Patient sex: M
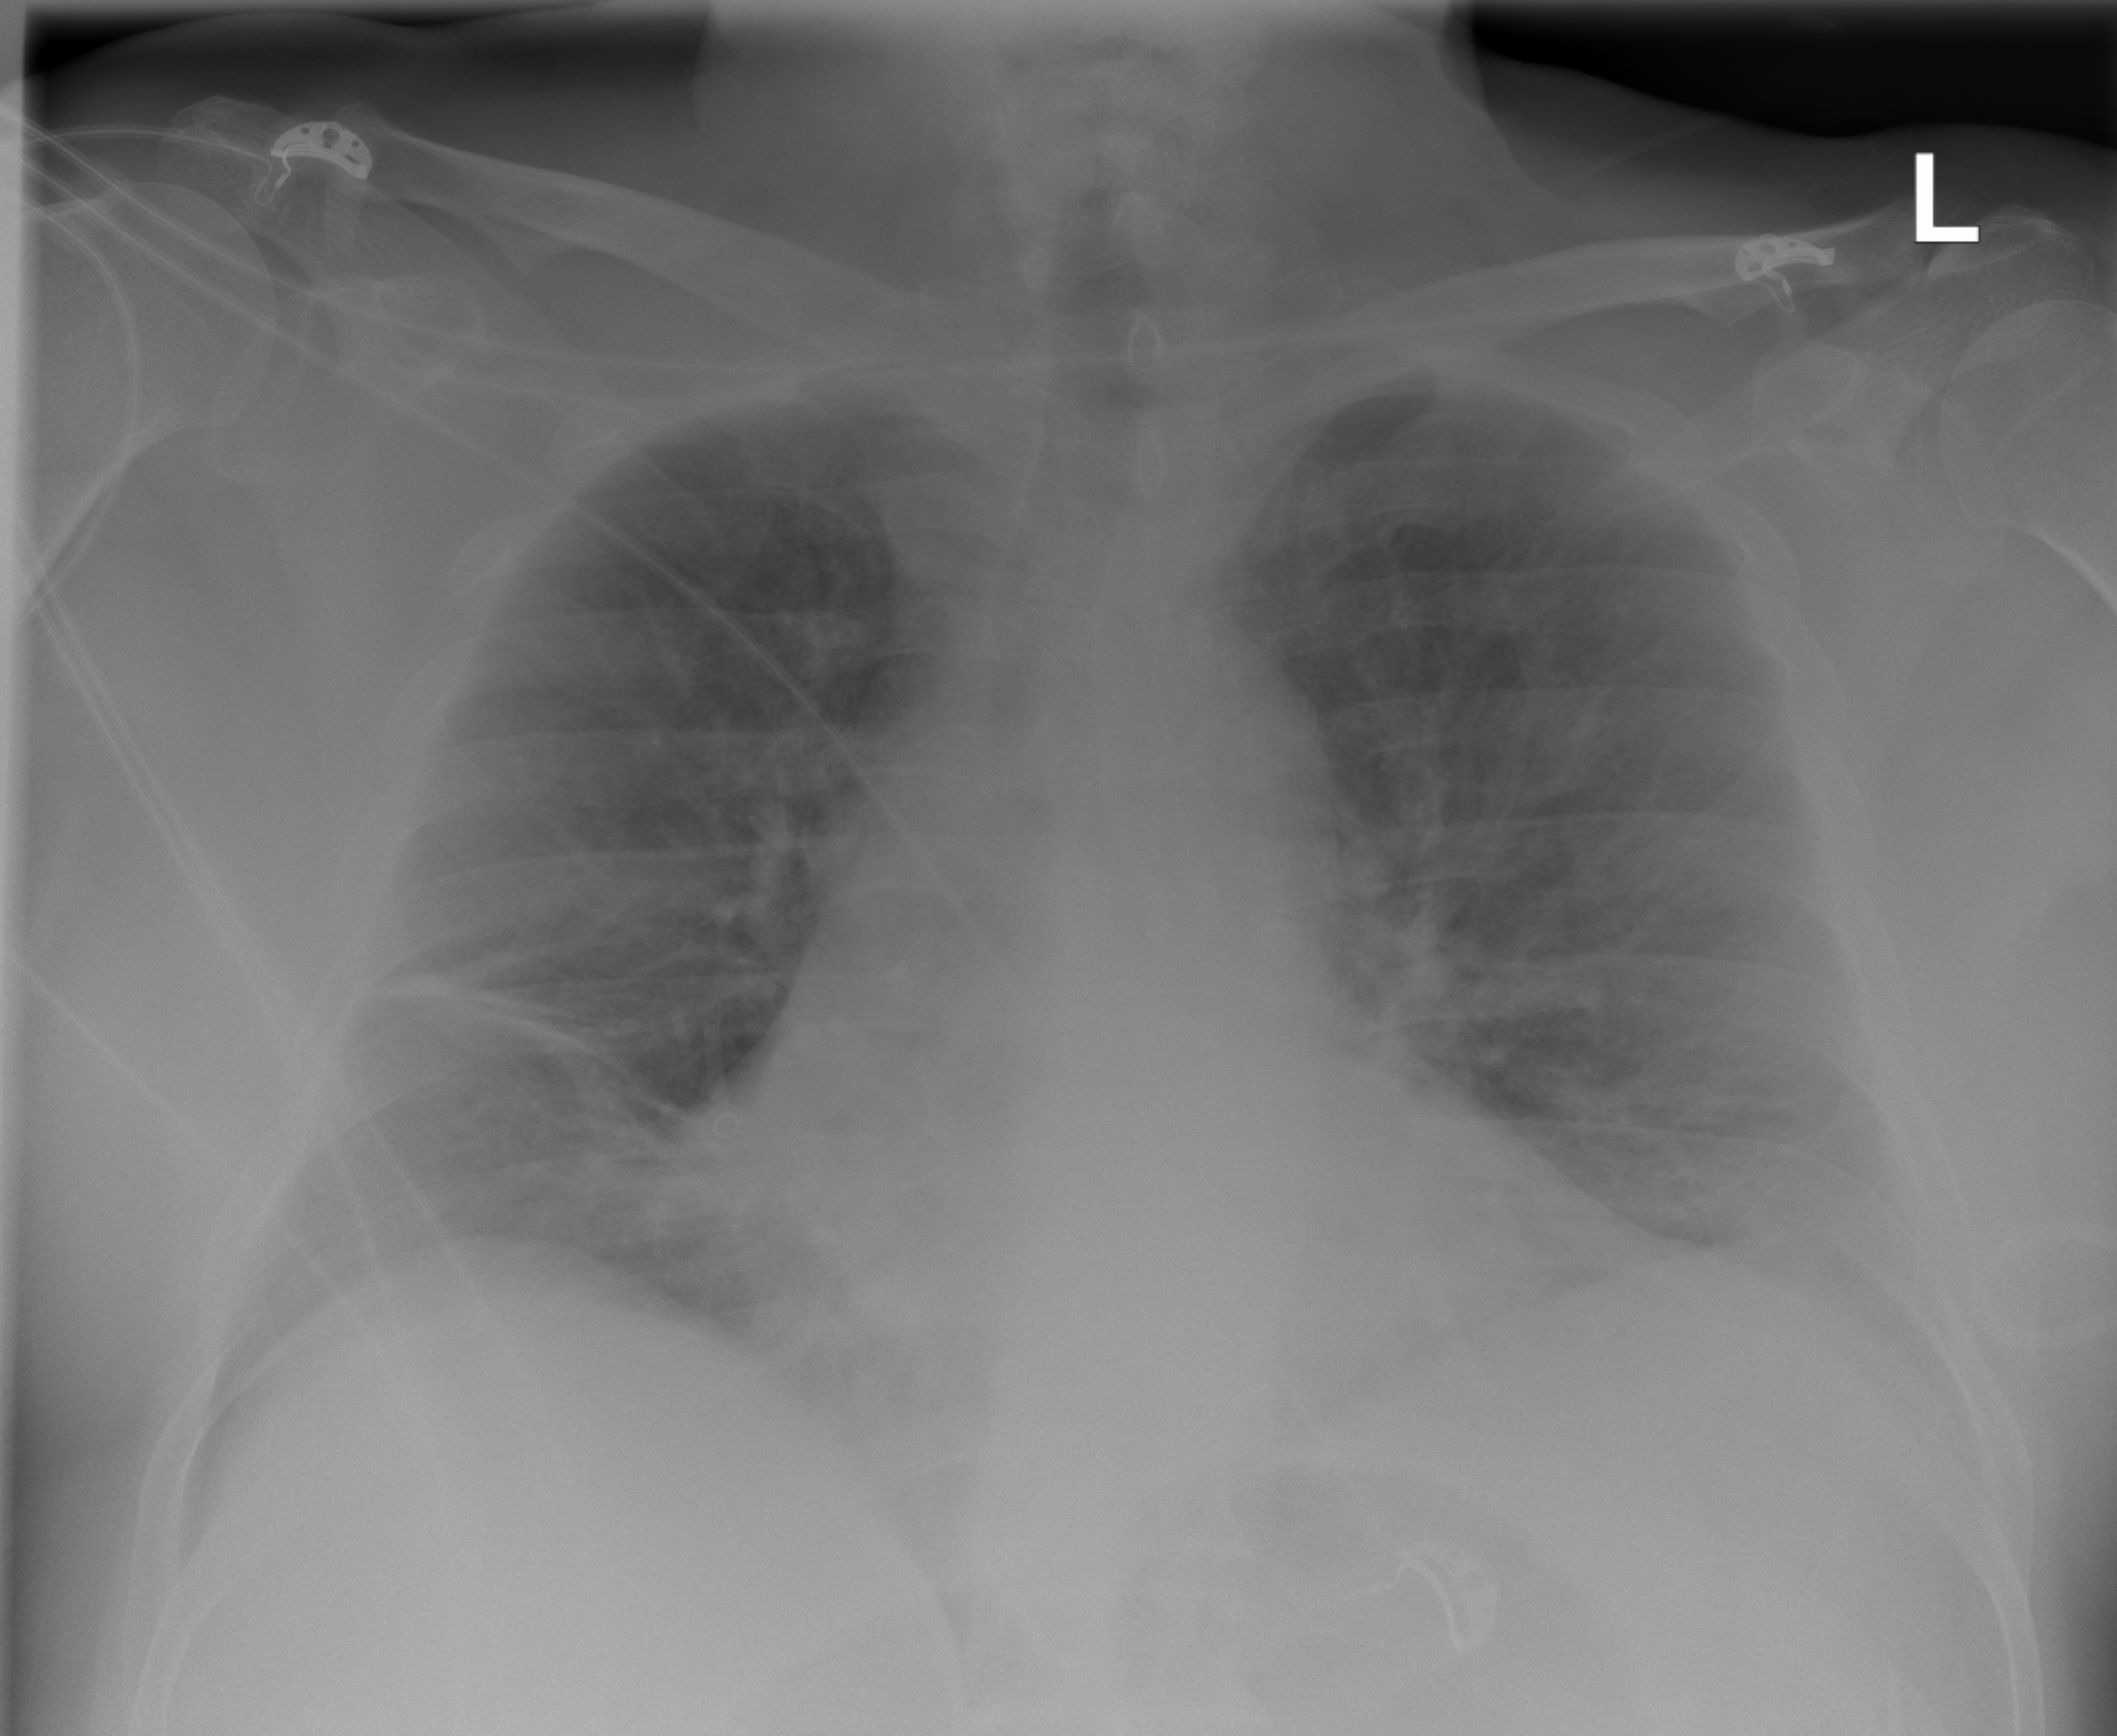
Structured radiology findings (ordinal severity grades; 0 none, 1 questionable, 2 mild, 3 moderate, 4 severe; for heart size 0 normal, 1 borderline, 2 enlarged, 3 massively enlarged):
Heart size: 1
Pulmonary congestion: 2
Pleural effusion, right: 0
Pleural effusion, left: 2
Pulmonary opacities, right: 0
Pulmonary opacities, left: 0
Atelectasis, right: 2
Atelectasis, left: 2